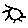
Label: sun